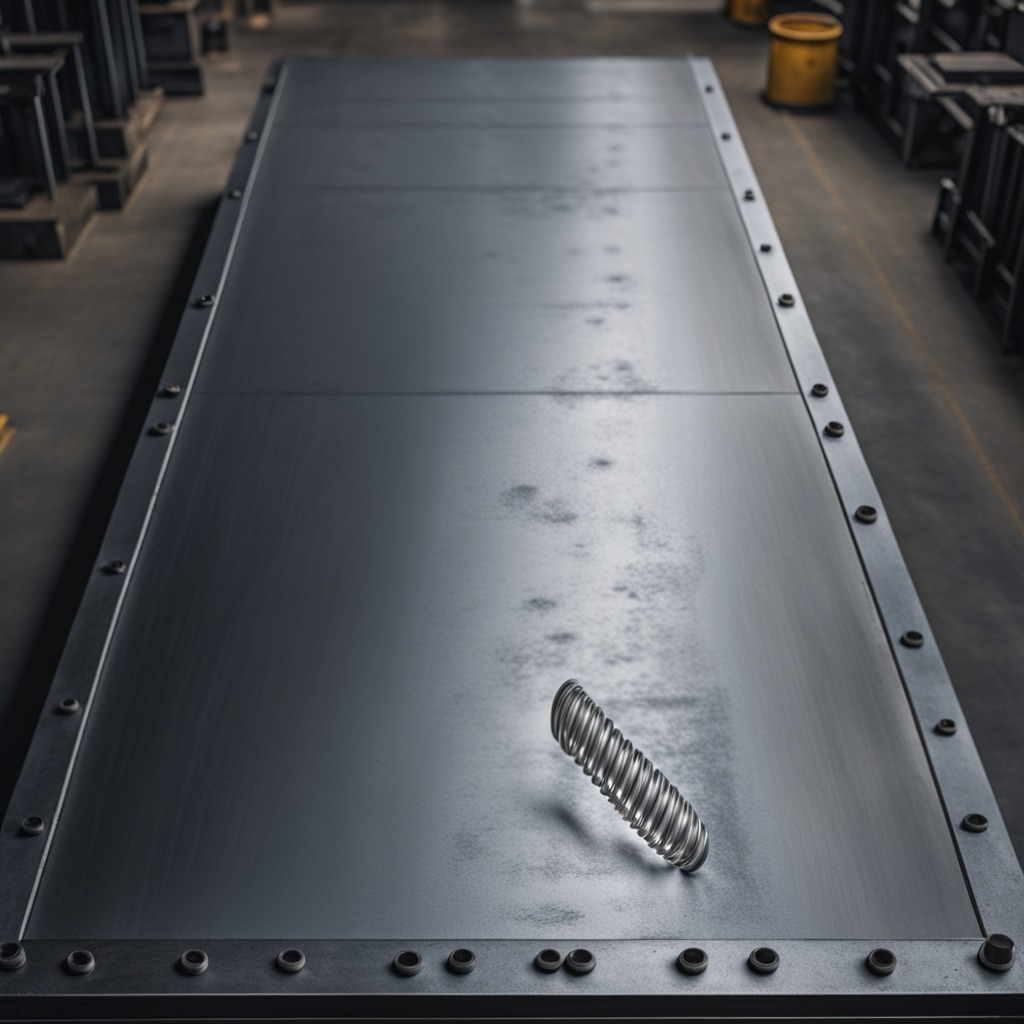
A coiled metal spring is lying on a cold steel table in a mining workshop.